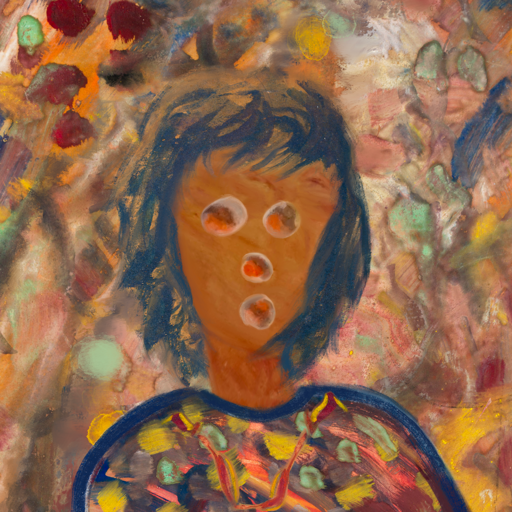
Background: Mother_And_Son_Mother, Head And Neck Front: Pious_Lady, Face Front: Rupkatha, Bust: Mother_And_Son_Mother, Hair Front: InTheSun, Head Accessory: Blank, Second Necklace: Gypsy_Mother_1, Necklace: Blank, Baby: Blank